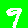
Digit: 9